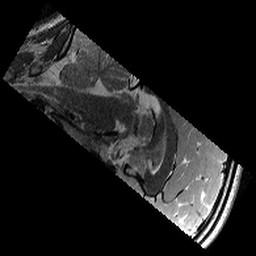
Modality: T2w
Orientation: sagittal
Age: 11
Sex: female
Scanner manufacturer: siemens
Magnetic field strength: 3 T
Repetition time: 9.23 s
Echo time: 0.067 s